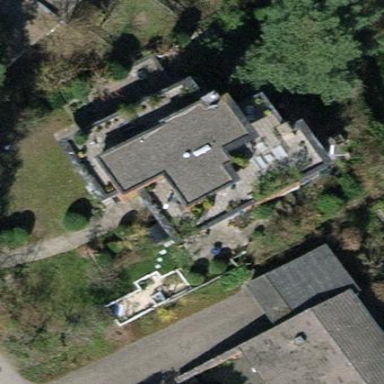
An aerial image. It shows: House with flat roof.